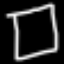
Label: square